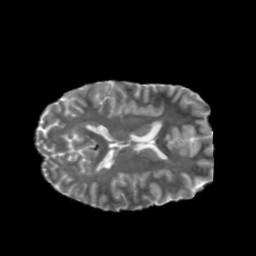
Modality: MD
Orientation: axial
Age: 23
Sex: female
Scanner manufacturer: siemens
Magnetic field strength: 6.98 T
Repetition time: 7.776 s
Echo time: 0.076 s